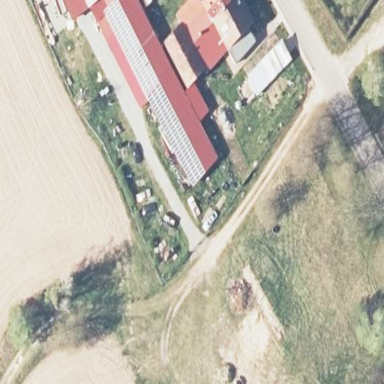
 generating electricity through photovoltaic methods."